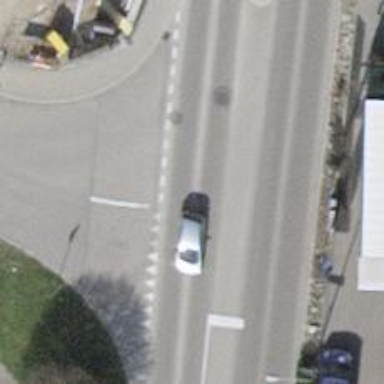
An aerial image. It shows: Road with "give way" sign.